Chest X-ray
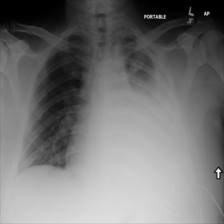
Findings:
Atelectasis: positive
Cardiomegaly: negative
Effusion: positive
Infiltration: negative
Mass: negative
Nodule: negative
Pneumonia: negative
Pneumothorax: negative
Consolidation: positive
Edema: negative
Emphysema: negative
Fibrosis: negative
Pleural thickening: negative
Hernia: negative